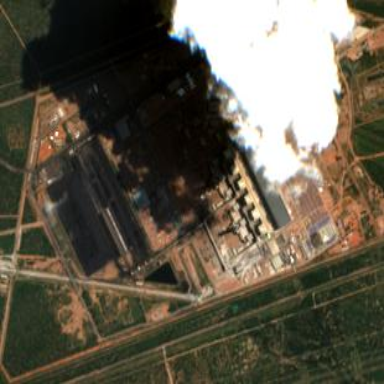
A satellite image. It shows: Coal-powered plant.